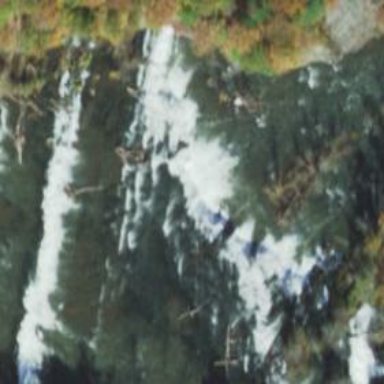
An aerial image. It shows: Beautiful waterfall.